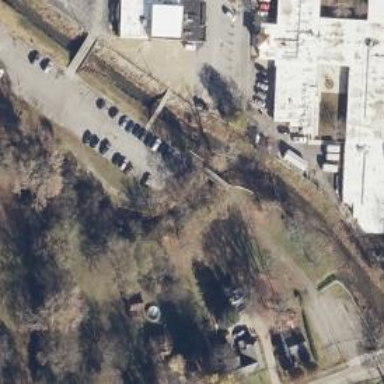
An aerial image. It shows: Path leading to bridge.